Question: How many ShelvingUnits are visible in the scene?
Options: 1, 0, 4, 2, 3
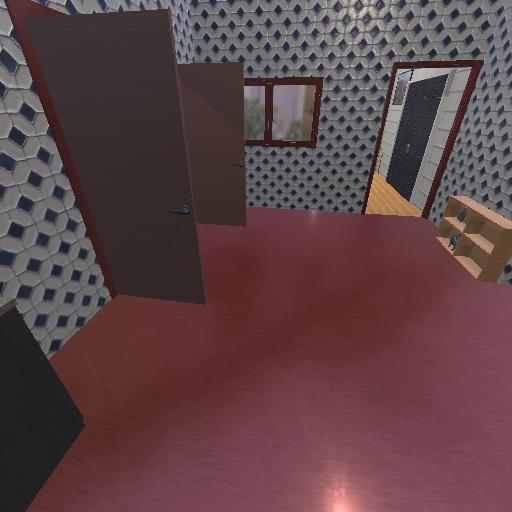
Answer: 1